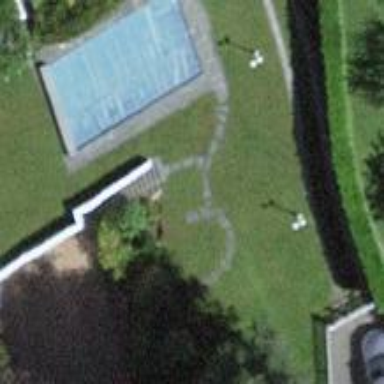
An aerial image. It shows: Swimming pool located in leisure land.